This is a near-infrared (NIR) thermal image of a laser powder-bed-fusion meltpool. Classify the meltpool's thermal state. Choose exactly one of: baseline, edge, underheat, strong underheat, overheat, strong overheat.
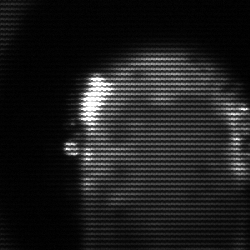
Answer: baseline